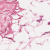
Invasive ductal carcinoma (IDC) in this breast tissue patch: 0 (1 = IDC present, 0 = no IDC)